Interaction volume radius: 10 \u00c5
Interaction volume height: 10 \u00c5
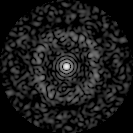
Disorder parameter: 0.8345